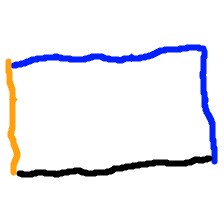
Shape: rectangle